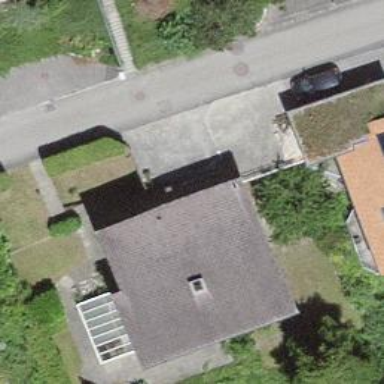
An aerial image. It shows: Residential building.